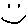
Label: smiley face